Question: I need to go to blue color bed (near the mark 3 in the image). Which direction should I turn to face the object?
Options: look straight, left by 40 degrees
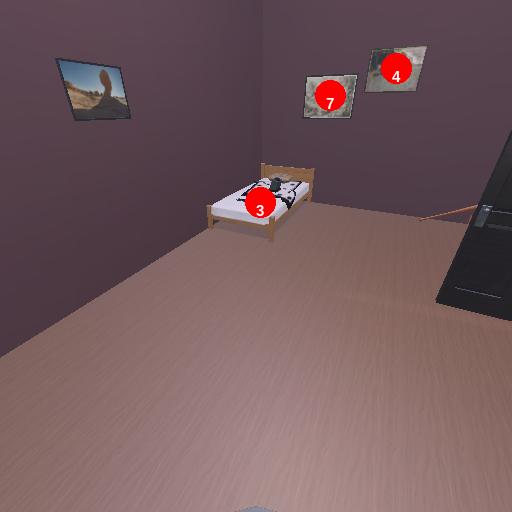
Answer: look straight